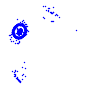
Particle: electron